A scalogram of one vibration snapshot from a rotating bearing is shown, computed with a continuous wavelet transform. Based on the visible evidence, which condition applies: normal, inner_race, outer_race, ball?
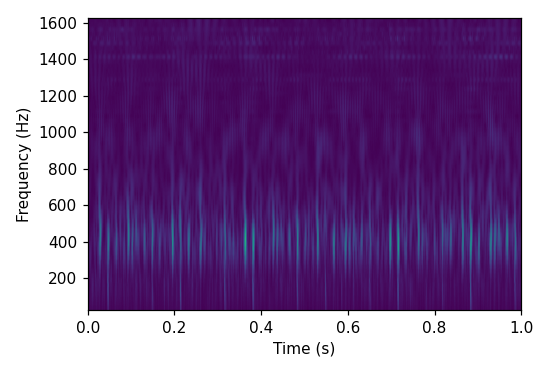
Answer: outer_race